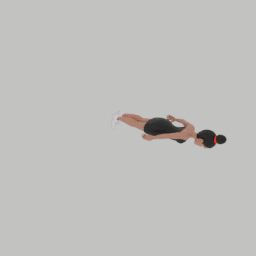
Label: people